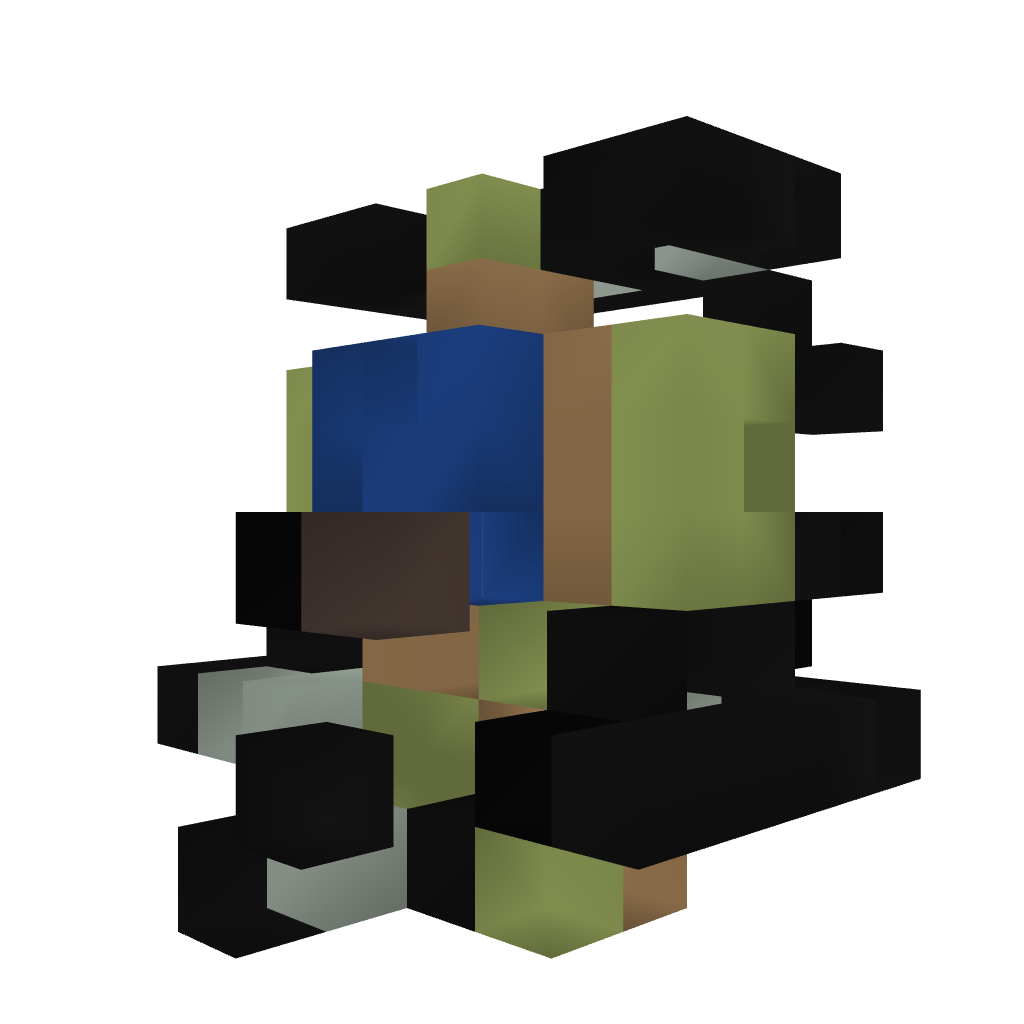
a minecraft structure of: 3x3 completely hidden piston door